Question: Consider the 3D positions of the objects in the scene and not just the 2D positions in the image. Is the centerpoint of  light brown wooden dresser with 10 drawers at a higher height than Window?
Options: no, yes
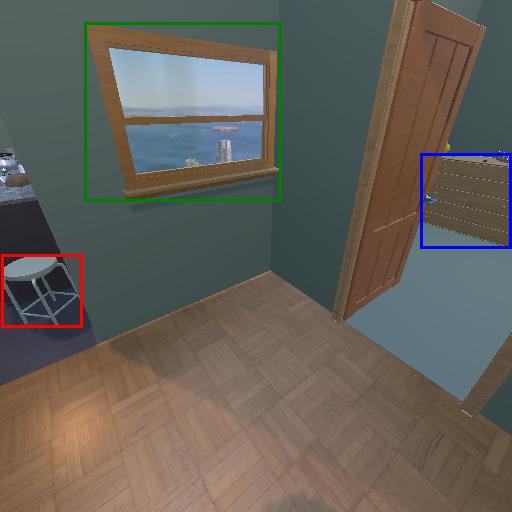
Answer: no